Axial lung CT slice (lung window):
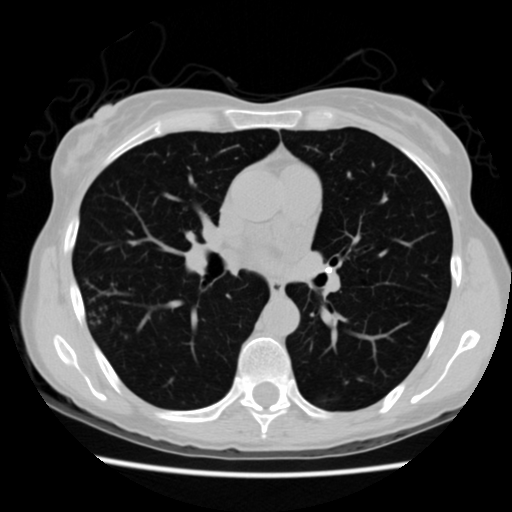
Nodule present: no